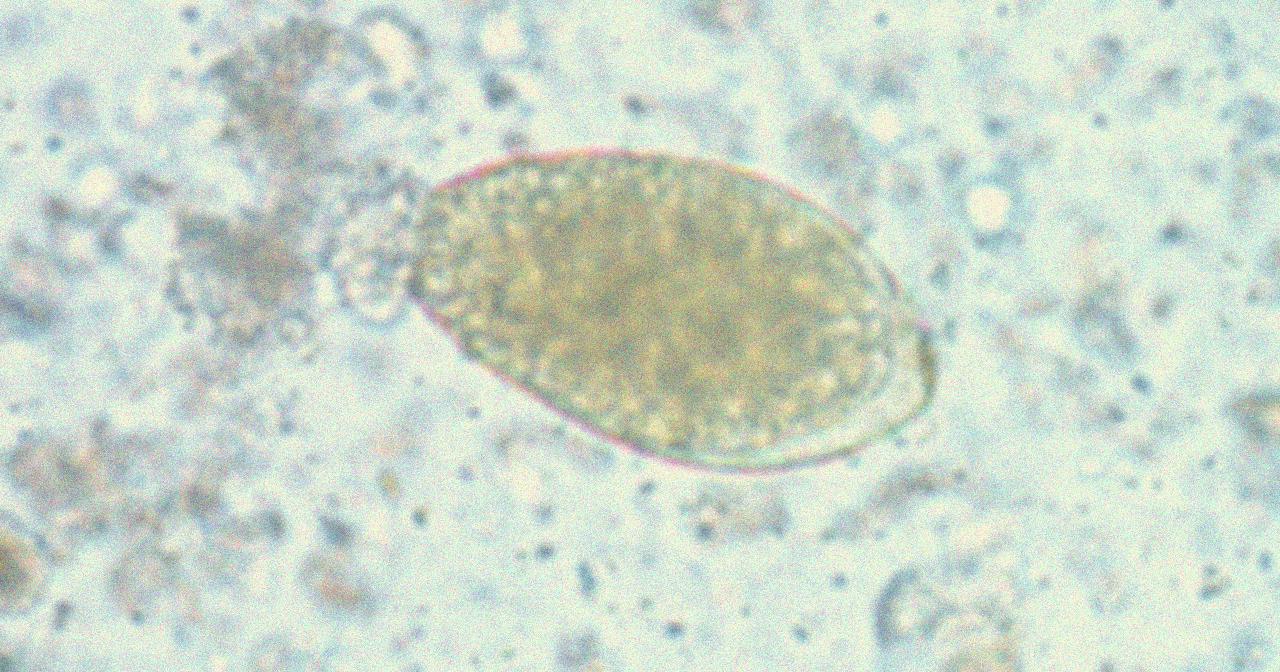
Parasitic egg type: Fasciolopsis buski